Question: I am trying to do a left join between two collections. In the results shown in the image, I was expecting to see Anand only once. What am I doing wrong
'''
using System;
using System.Collections.Generic;
using System.Linq;
namespace LinqJoin
{
internal class MainClass
{
public static void Main(string[] args)
{
var chessPlayers = new List<ChessPlayer>
{
new ChessPlayer {FirstName = "Anand", Age = 51},
new ChessPlayer {FirstName = "Bobby", Age = 77},
new ChessPlayer {FirstName = "Kasprov", Age = 64}
};
var compScientists = new List<ComputerScientist>
{
new ComputerScientist {FirstName = "Anand", Language = "C++"},
new ComputerScientist {FirstName = "Anand", Language = "C#"},
new ComputerScientist {FirstName = "Bobby", Language = "Java"},
new ComputerScientist {FirstName = "Steve", Language = "Ruby"},
};
var leftJoin =
from ch in chessPlayers
join cs in compScientists on ch.FirstName equals cs.FirstName
into chcs
from cs in chcs.DefaultIfEmpty()
select new {chessPlayer = ch, comp = chcs};
foreach (var left in leftJoin)
{
Console.WriteLine("*********************");
Console.WriteLine("{0} {1} ", left.chessPlayer.FirstName, left.chessPlayer.Age);
foreach (ComputerScientist right in left.comp)
{
Console.WriteLine(" " + right.Language);
}
}
}
}
internal class ChessPlayer
{
public string FirstName { get; set; }
public int Age { get; set; }
}
internal class ComputerScientist
{
public string FirstName { get; set; }
public string Language { get; set; }
}
}
'''

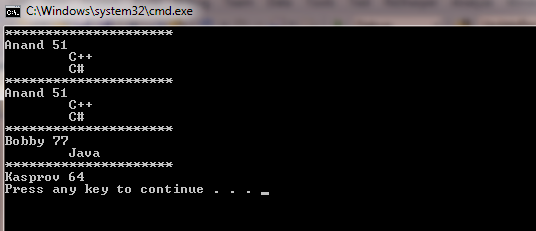
Answer: You clearly want GroupJoin instead of LeftJoin.
'''
var query =
from ch in chessPlayers
join cs in compScientists on ch.FirstName equals cs.FirstName
into g
select new {chessPlayer = ch, comp = g.ToList()};
'''